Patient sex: F
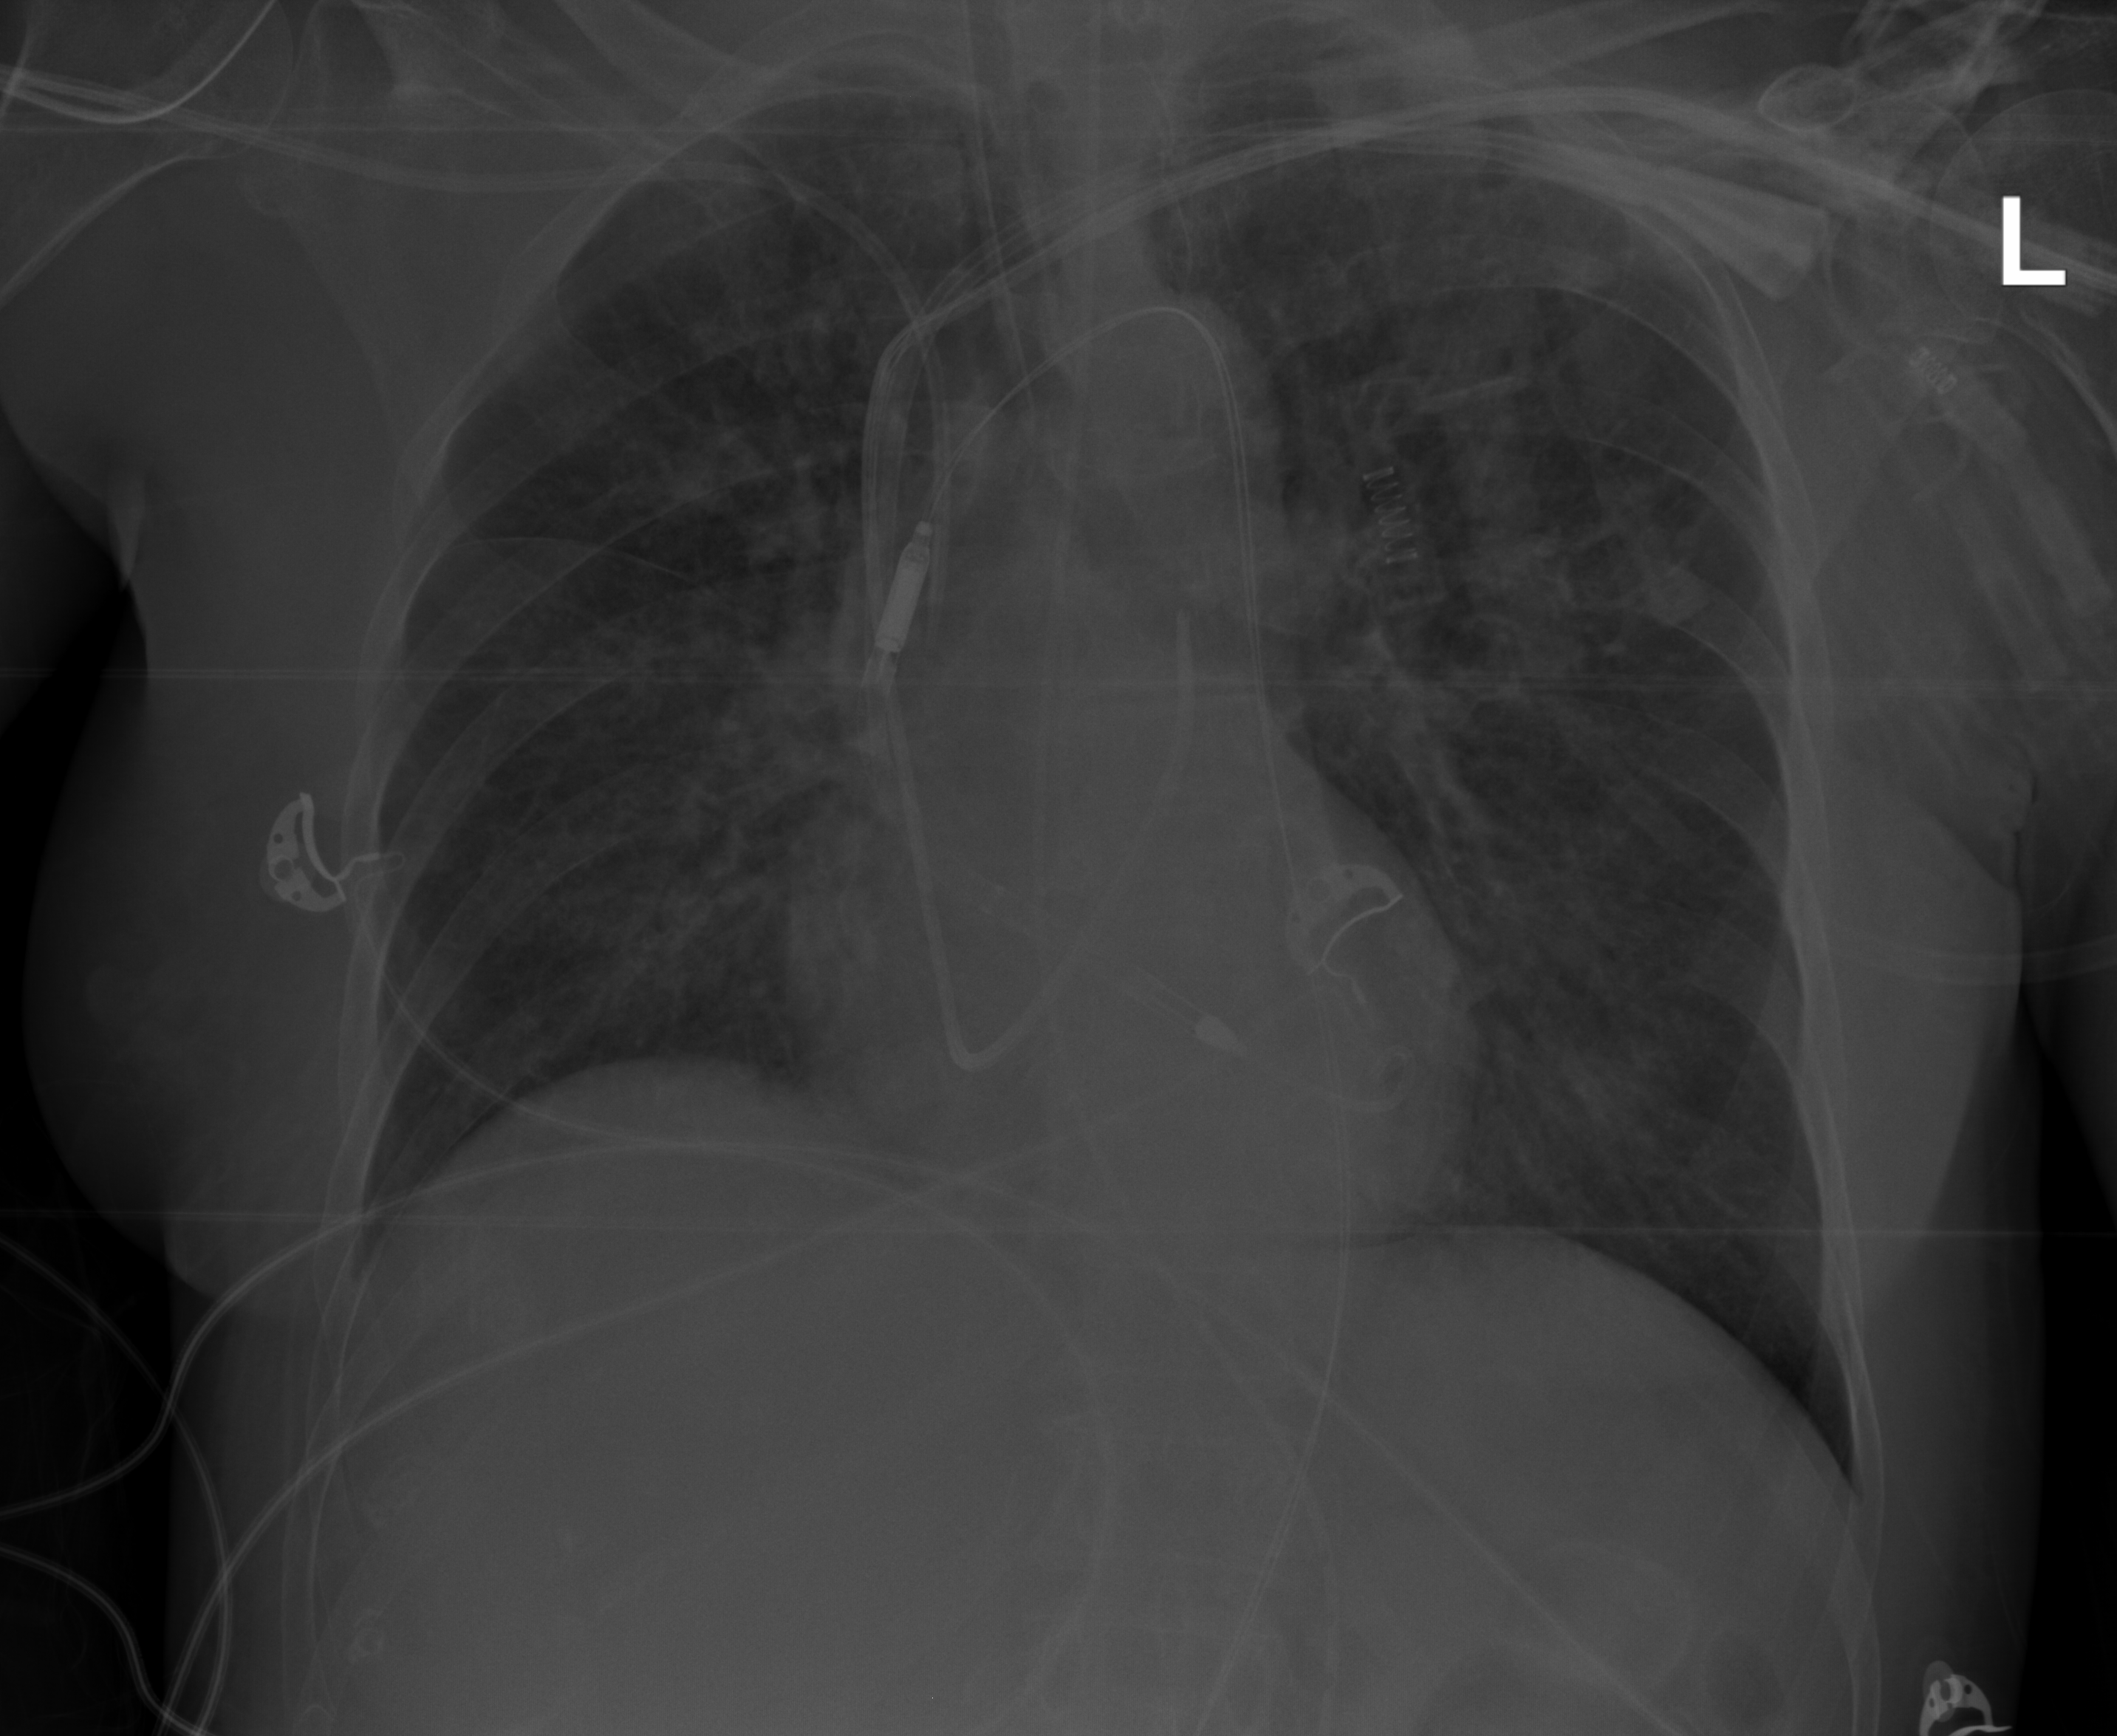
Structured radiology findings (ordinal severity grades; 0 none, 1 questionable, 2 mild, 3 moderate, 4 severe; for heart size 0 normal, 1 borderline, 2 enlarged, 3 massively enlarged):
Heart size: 1
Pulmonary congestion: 2
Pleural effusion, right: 0
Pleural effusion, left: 0
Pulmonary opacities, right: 3
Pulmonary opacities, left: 3
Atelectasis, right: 2
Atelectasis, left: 2